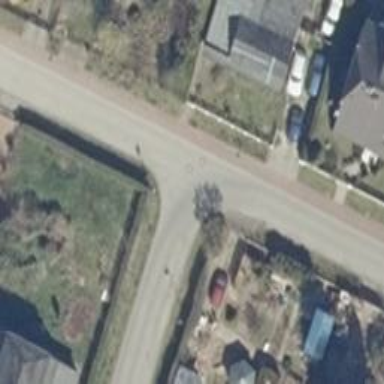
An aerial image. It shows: Residential road with sidewalk on the left side.